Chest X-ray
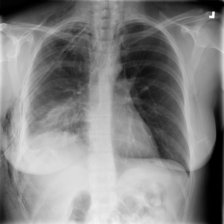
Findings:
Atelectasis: negative
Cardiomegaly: negative
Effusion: negative
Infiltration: negative
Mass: negative
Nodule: negative
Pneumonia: negative
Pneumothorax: negative
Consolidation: positive
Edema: negative
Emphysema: negative
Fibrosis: negative
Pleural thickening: negative
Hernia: negative